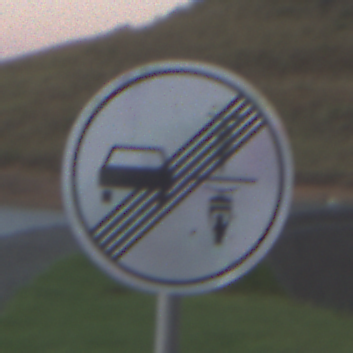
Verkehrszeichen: EndeVerbotUeberholenEinspurigeFahrzeuge
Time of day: SunriseSunset
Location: Outdoor (RoadRail)
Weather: PartlyCloudy
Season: NotSpecified
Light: Natural